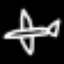
Label: airplane